Question: I have done something, but I don't know what I need to do next.
I deploy the same site in server A and B, which has the same domain ('http://dev.**.com').
They have the same 'machinekey', which I declared in the 'web.config' in the site.
The session state has pointed to the same 'ASPState' database.
As you can see from the following screenshot, the two sites has respective 'appId' and 'AppName'. That means the two sites cannot share session.
Could anybody tell me what I need to do next? any help will be appreciated.

Do I need to declare the application name? But where I should to declare it?
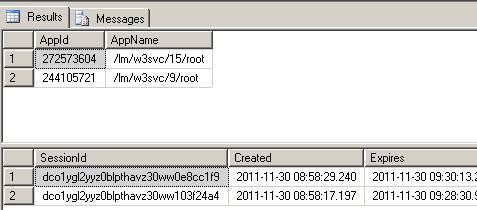
Answer: You may checkout the <URL>.